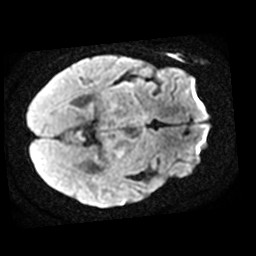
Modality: TRACE
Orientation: axial
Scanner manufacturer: ge
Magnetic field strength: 1.5 T
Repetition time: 7.15 s
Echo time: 0.0997 s